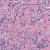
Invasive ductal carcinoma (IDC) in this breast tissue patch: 1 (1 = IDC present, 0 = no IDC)